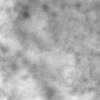
Label: no_change